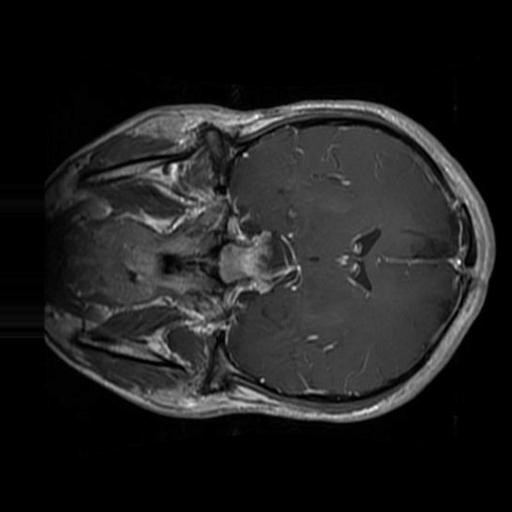
Label: brain_glioma